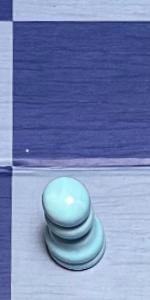
Label: Pawn_White